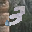
Label: 3